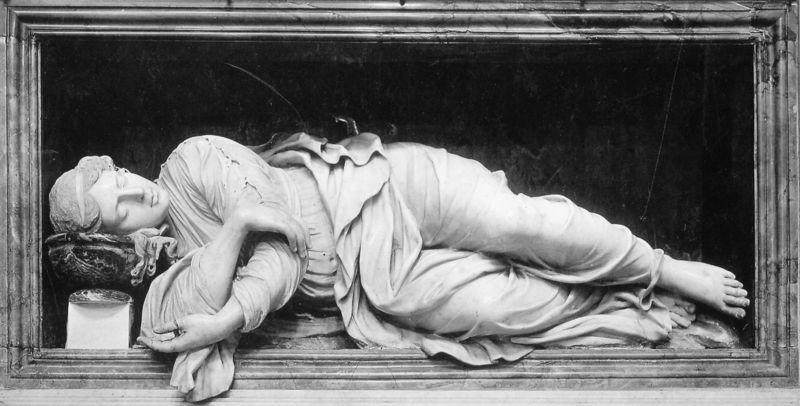
Titel: Hl. Martina
Künstler: Nicolò Menghini
Standort: Rom, S. Luca e Martina (EU - I - Latium)
Schlagwörter: fuß, hand, kopf, schlaf, frau, kleid, marmor, dame, rahmen, schale, stein, tod, hände, gewand, locken, skulptur, füße, seitlich, liegen, schlafend, haarband, kissen, faltenwurf, liegend, barfuss, unterlage, traum, geschlossene augen, grab, kunstwerk, daumenring